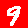
Digit: 9